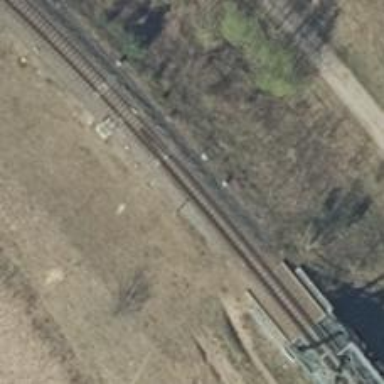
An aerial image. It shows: Railway signal.